Interaction volume radius: 10 \u00c5
Interaction volume height: 25 \u00c5
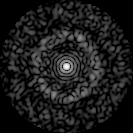
Disorder parameter: 0.8258